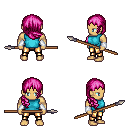
a pixel art fantasy rpg character, male body template, human, tanned skin, teal sleeveless shirt, gold greaves, pink right-swept hairstyle, white cloth bracers, spear, four views (front, back, left, right), 2x2 character sprite sheet, small pixel art, hard edges, no anti-aliasing